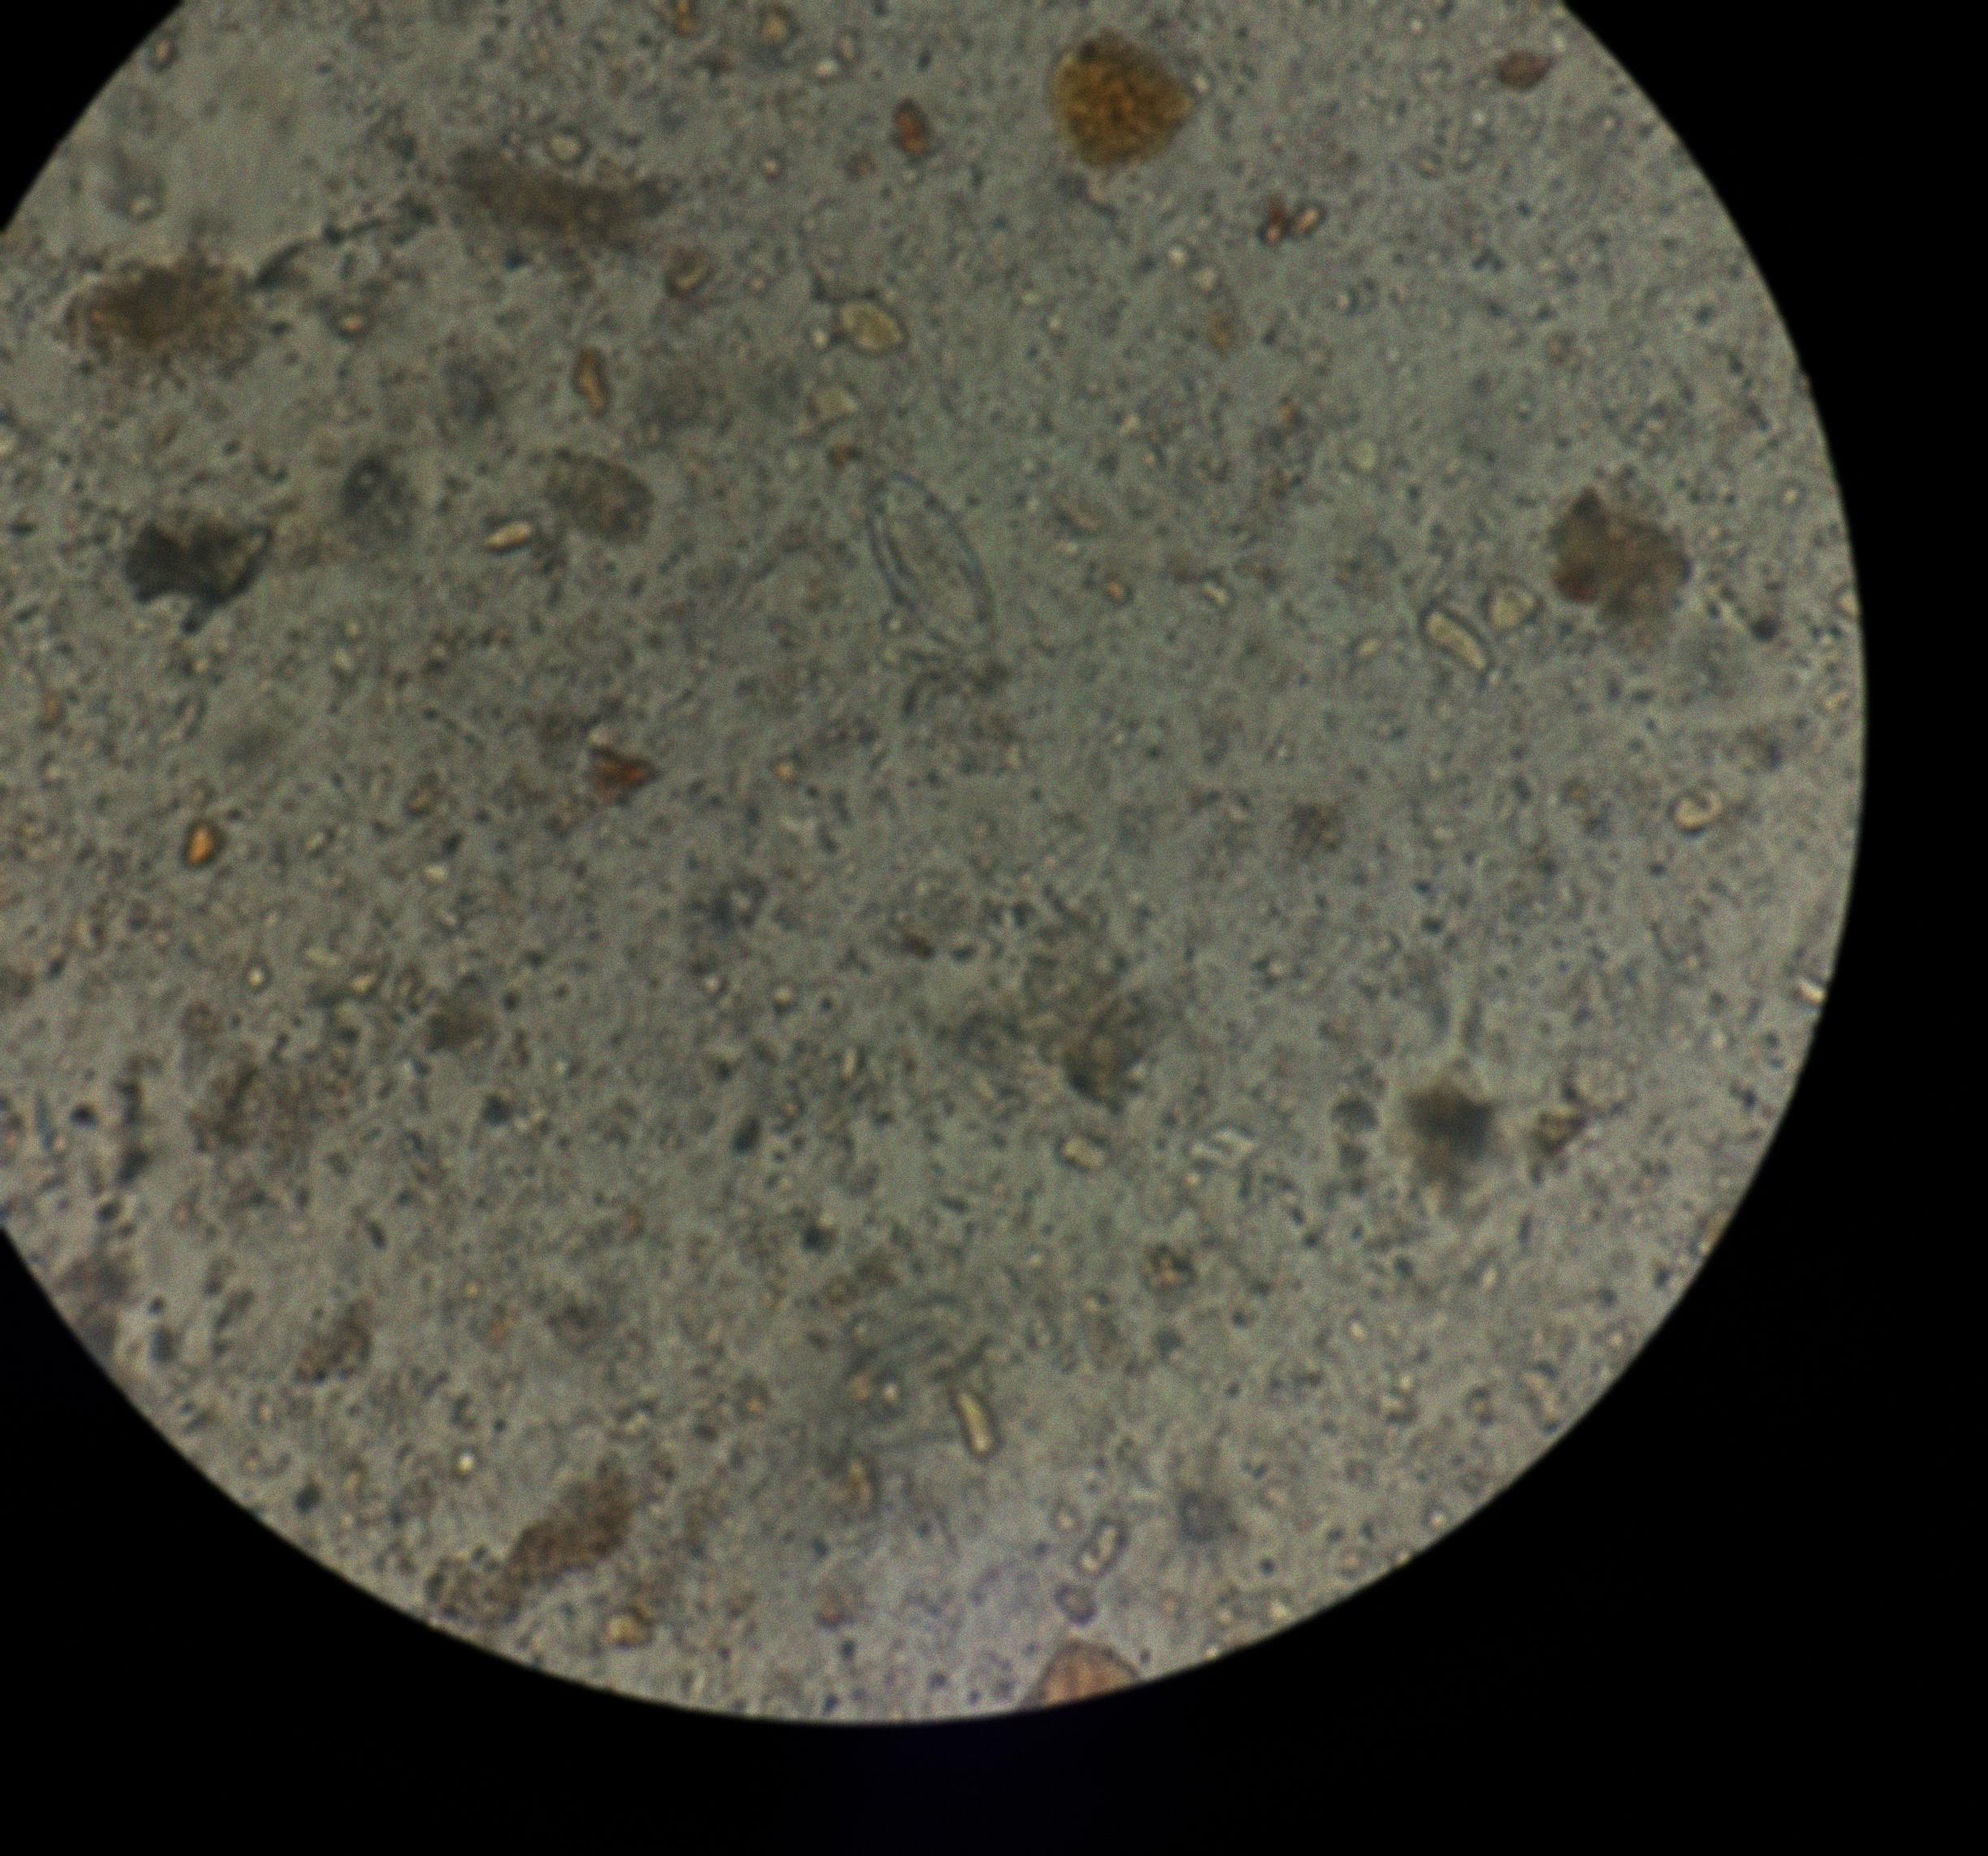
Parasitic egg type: Enterobius vermicularis